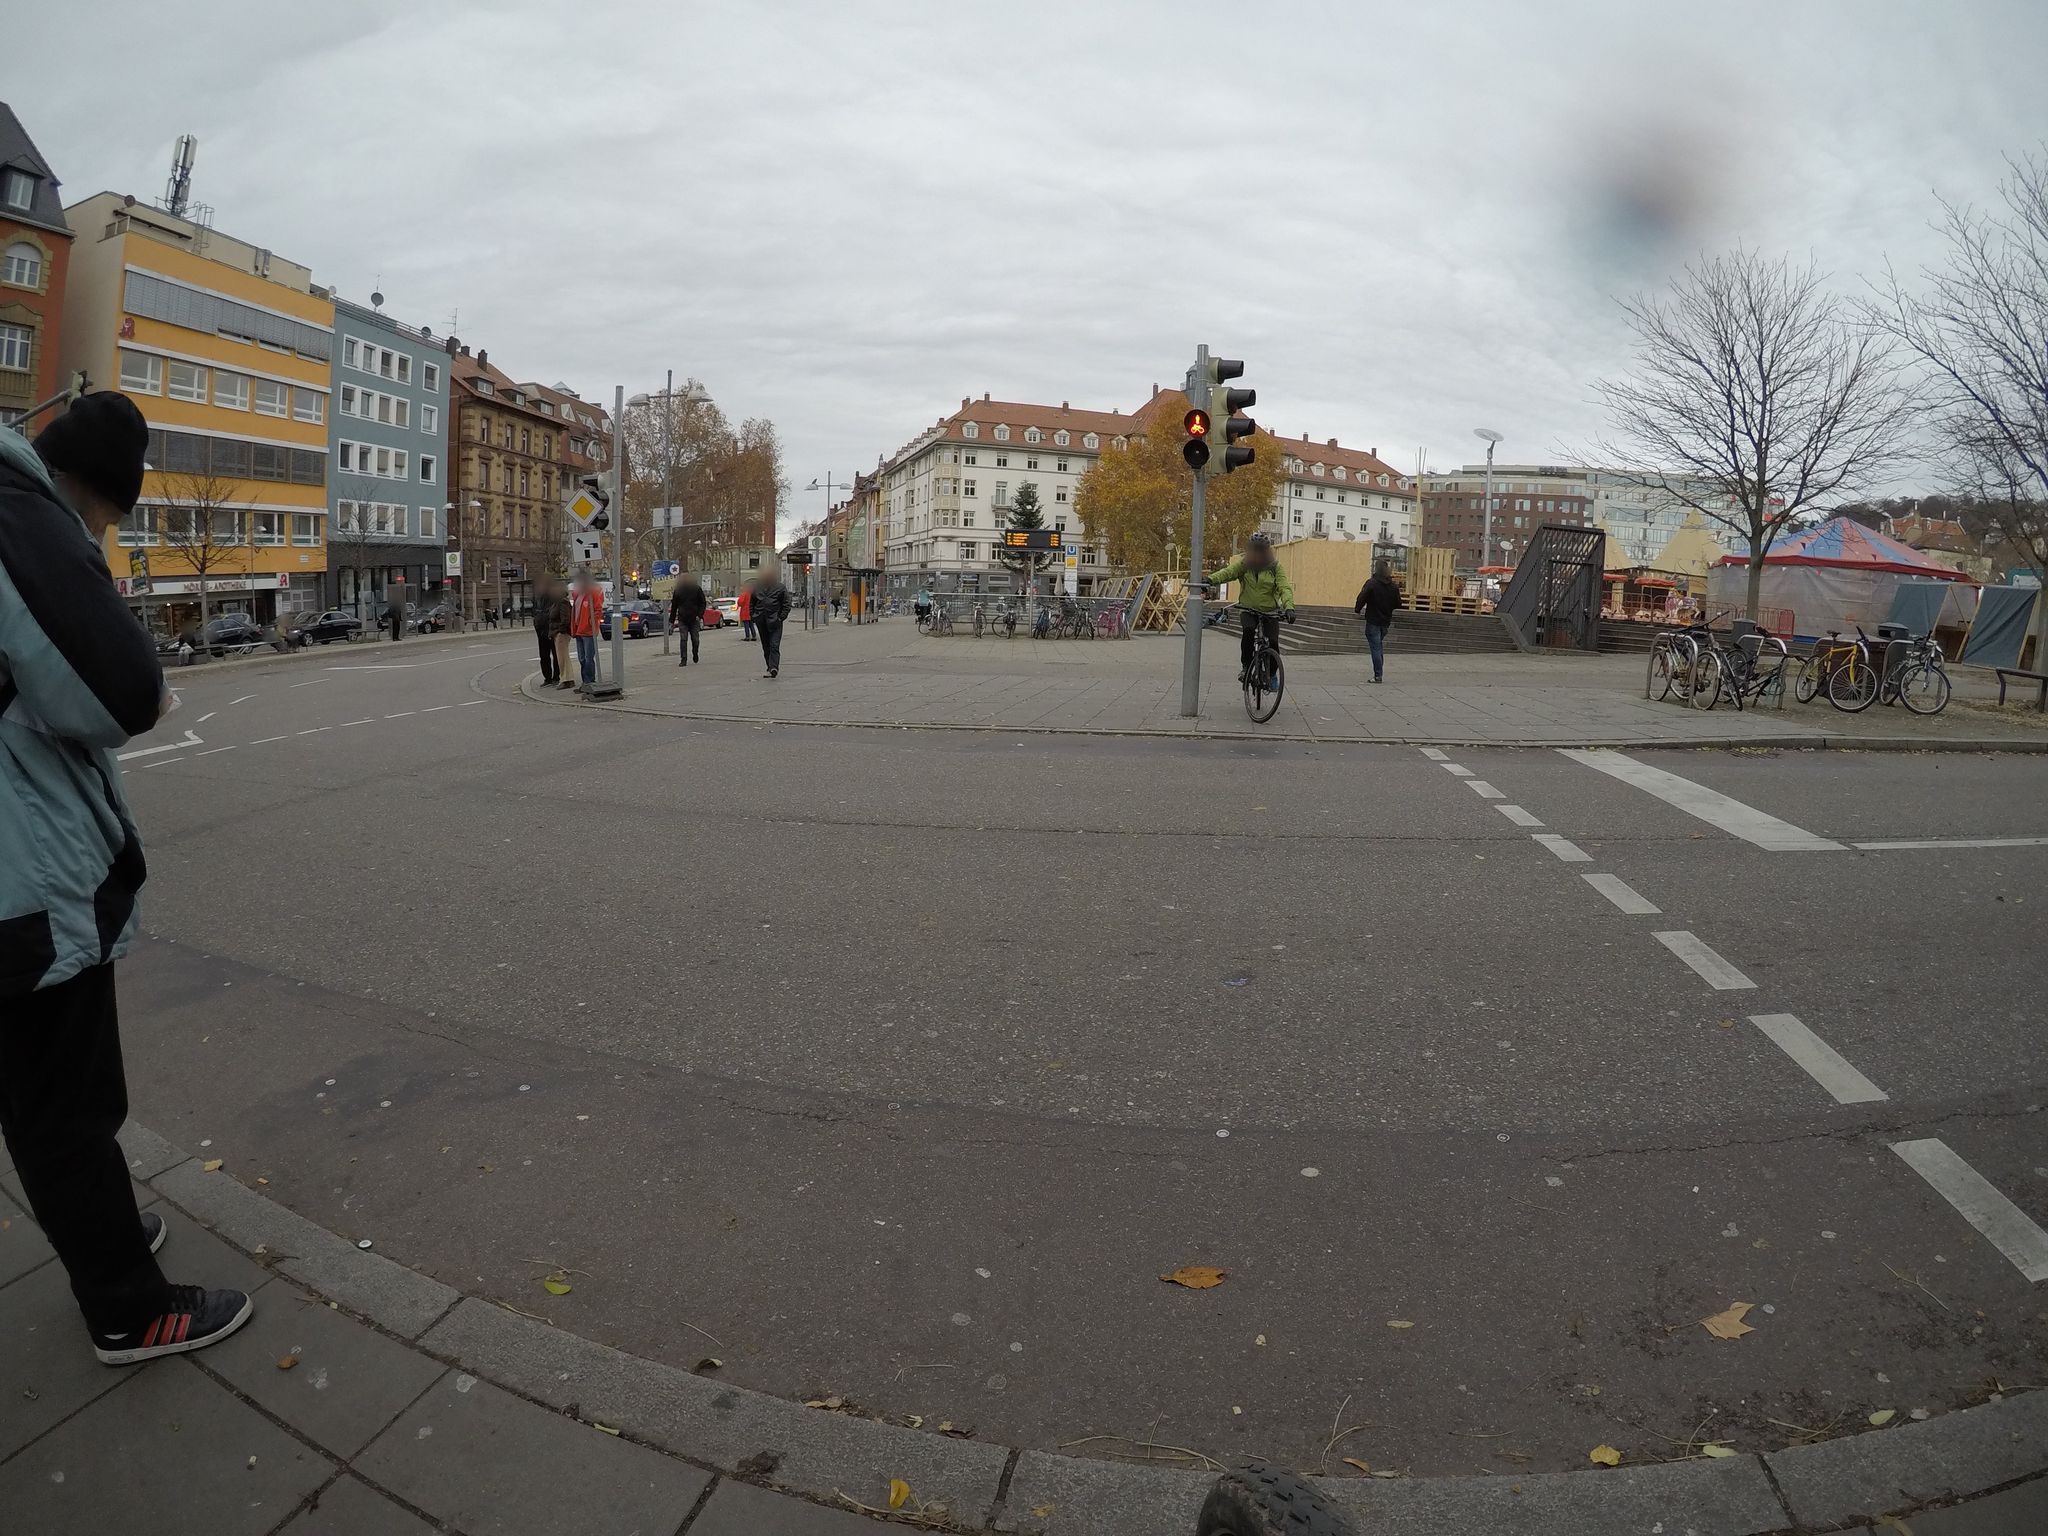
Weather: cloudy
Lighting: day
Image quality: good
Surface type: walking surface
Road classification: living_street, pedestrian, footway
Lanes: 2
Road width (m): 3
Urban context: urban centre
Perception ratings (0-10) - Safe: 8.08, Lively: 9.85, Beautiful: 9.22, Boring: 5.78, Depressing: 2.27, Wealthy: 9.32